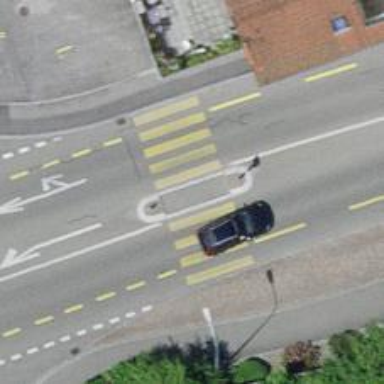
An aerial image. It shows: Uncontrolled crossing with zebra marking and island.